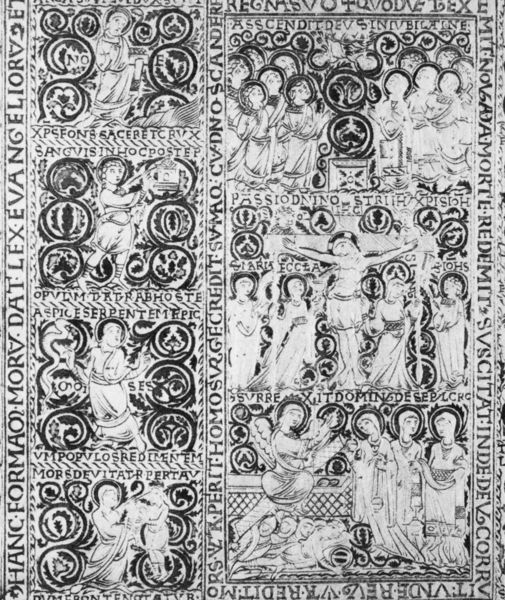
Titel: Platte von einem Reliquiar oder Buchdeckel
Künstler: Meister des Gregorius-Altars
Institution: Chantilly, Musée Condé

Herstellungort: Rheinland oder Maasgebiet
Schlagwörter: blätter, flügel, laub, frauen, menschen, gewand, kreis, engel, ranken, schrift, bilder, verzierung, foto, glaube, kreuz, druck, radierung, stempel, beten, lorbeeren, oranmente, christus, jesus, kreuzigung, ostern, brief, heilige, auferstehung, latein, evangelium, horror vacui, evangelien, sang, unterteilt, detailliert verworr